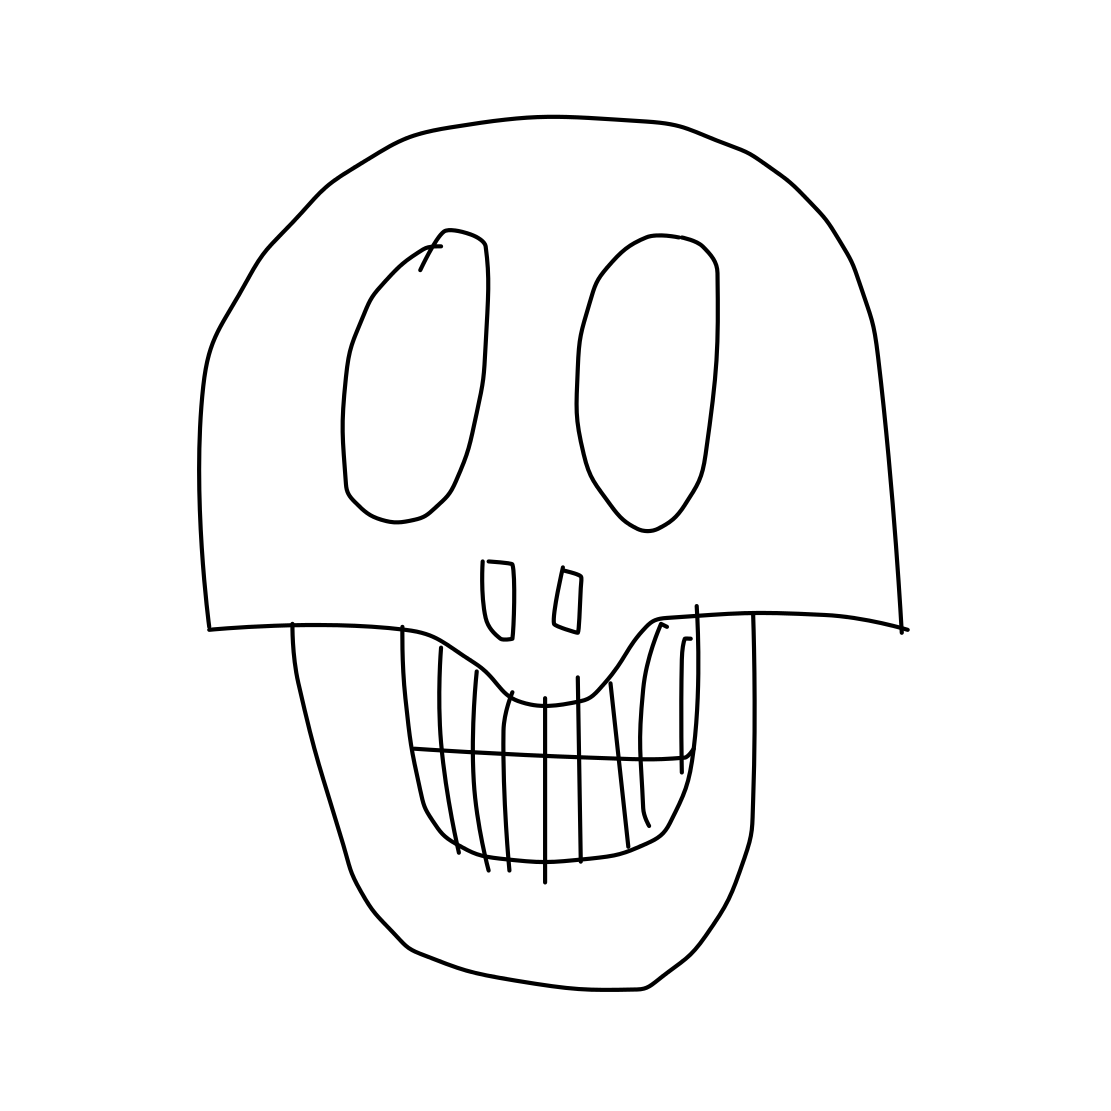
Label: skull